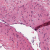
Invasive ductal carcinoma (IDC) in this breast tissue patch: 0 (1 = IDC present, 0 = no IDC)